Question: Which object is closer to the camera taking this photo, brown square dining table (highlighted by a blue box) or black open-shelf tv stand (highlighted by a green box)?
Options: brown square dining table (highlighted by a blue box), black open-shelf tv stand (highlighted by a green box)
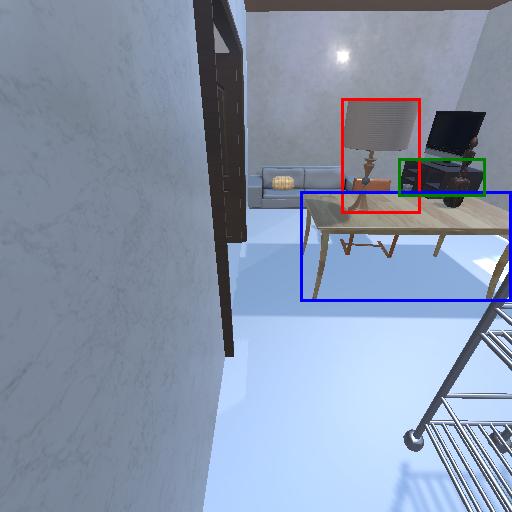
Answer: brown square dining table (highlighted by a blue box)